Question: <URL> I found a pattern of javascript module enabling private members of object. If I got it right, it can be written this way:
'''
var myObject1 = (function(){
var privateMember = 42;
return {
publicMember: function() {
return privateMember;
}
}
})();
'''
But there is more effective way:
'''
var myObject2 = new function() {
var privateMember = 42;
this.publicMember = function() {
return privateMember;
}
}
'''
Is there any difference between those two? Are there any other possibilities to implement private members?
This is the result from Chrome debugger:

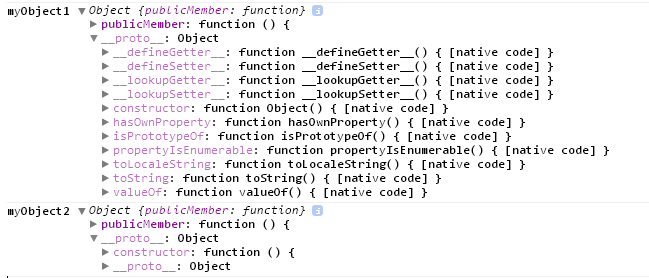
Answer: There's only a couple of real technical differences between those two (pointed out by Bergi in the comments). The differences aren't likely to matter unless you're doing thousands and thousands of these. There's a difference, which is subjective, but the technical differences are small. See the breakdown below for the gory details.
At a high level, both forms create a new object, they both rely on a closure for the private member. The second way uses a bit more memory, because the function can't be garbage-collected after use, whereas in the first one, it can be. Similarly, the object created to be the function's 'prototype' property is reclaimable in the first version, but not the second. The second way may also be less clear to some than the first (witness the questions below from @djechlin), not least because of the implicit return value, but that's a style point.
Re your second question:
> Are there any other possibilities to implement private members?
For one-off objects like yours, the way you're doing it is probably best (either form, really). But right now, there's another way, and as of ES.Next (the next version of ECMAScript), there's a new truly private way. In both cases, though, it's more useful for when you're doing classes of objects rather than one-offs.
More in <URL>, but I'll go into the most salient details here.
The typical pattern for private members in classes of objects looks something like this:
'''
function Foo(toBePrivate) {
var privateMember = toBePrivate;
this.method1 = function() {
// ...do something with the truly private 'privateMember'
};
}
Foo.prototype.method2 = function() {
// ...doesn't have access to the truly private 'privateMember'
};
var f = new Foo("private stuff");
// f.method1() can use the private data
// f.method2() cannot
'''
The problem with it is that each and every object created via 'new Foo' gets its 'method1' function. We don't get the reuse we get with 'method2', where there's only of them shared by all objects created by 'new Foo'. (This isn't necessarily a big deal with modern engines, which are able to reuse the of 'method1' even though a new 'method1' is created for each 'Foo' object. But there are some development patterns that dynamically change the prototype, which are obviously unable to act on 'method1' above.)
Here's the nearly-private pattern we can do today:
'''
var Foo = (function() {
// Create a private name object for our private property
var privateKey = makeRandomString();
// Our constructor
function Foo(toBePrivate) {
this[privateKey] = toBePrivate;
}
// Define the private property so it's non-enumerable
Object.defineProperty(Foo.prototype, privateKey, {
writable: true
});
// Methods shared by all Foo instances
Foo.prototype.method1 = function() {
// ...use this[privateKey] here...
};
Foo.prototype.method2 = function() {
// ...use this[privateKey] here...
};
return Foo;
})();
var f = new Foo("private stuff");
// f.method1() can use the private data
// f.method2() can too!
// Both 'method1' and 'method2' are *reused* by all 'Foo' objects
'''
...where 'makeRandomString' does exactly that, it gives us a new random string every time we call it.
The property we create is not private, but it's really obscure. It doesn't show up in 'for-in' loops (because the property we created is non-enumerable) and its name changes every time the code runs. So any code attempting to use the private data must first figure out the property name, which is a non-trivial exercise as that code can't get a list of the non-enumerable property names of the object. Naturally, though, one glance at the object in a debugger shows you the property and its value. The property is , but not quite truly private.
This pattern is improved markedly by the stuff coming in ES.Next, the next version of ECMAScript. We'll get <URL>.
Here's how private names apply to the above:
'''
// **ES.Next, not yet available in the wild**
import Name from "@name";
var Foo = (function() {
// Create a private name object for our private property
var privateKey = new Name();
function Foo(toBePrivate) {
this[privateKey] = toBePrivate;
}
Foo.prototype.method1 = function() {
// ...use this[privateKey] here...
};
Foo.prototype.method2 = function() {
// ...use this[privateKey] here...
};
return Foo;
})();
var f = new Foo("private stuff");
// f.method1() can use the private data
// f.method2() can too!
// Both 'method1' and 'method2' are *reused* by all 'Foo' objects
'''
Properties created with private name objects never show up in 'for-in' enumerations , and their names are not strings. Code access a property whose name is a private name object without having . Since the 'privateKey' variable above is completely private to the 'Foo' class, no other code can use that property. It's completely private. Naturally, these will show up in debuggers, but then, nothing is private from debuggers.
---
@djechlin asked for a breakdown of exactly how each of your forms for a private member work, and it helps us understand the difference between them that Bergi highlighted:
## Your first example:
'''
var myObject1 = (function(){
var privateMember = 42;
return {
publicMember: function() {
return privateMember;
}
}
})();
'''
1. A property called myObject1 is created on the current variable binding object (which may be window if this is global) with the value undefined.
2. The function expression is evaluated: A) A Function object to be created. B) A blank object is created and assigned to the new function's prototype property. C) A constructor property is created on that object and given a reference to the function. D) A reference to the current variable binding object is stored on the function.
3. The function is called, creating (amongst other things) a variable binding object for the execution context of the call.
4. A property called privateMember is created and assigned to the variable binding object from Step 3.
5. The value 42 is assigned to the privateMember property of the VBO.
6. A blank object is created and given a prototype from Object.prototype.
7. The inner function expression is evaluated, a Function object created (with a blank object for its prototype property and a constructor property put on that object, and with a reference to the current variable binding object [the one from Step 3]).
8. That function is assigned to a property on the blank object from Step 5 as publicMember.
9. A reference to the object from Step 6 is returned from the main anonymous function.
10. That object reference is stored in the myObject1 property created in Step 1.
11. The main anonymous function (from Step 2) has no outstanding references, and so can be reclaimed by GC; and so the object referenced by its prototype property can also be reclaimed by GC.
### Your second example:
'''
var myObject2 = new function() {
var privateMember = 42;
this.publicMember = function() {
return privateMember;
}
}
'''
1. A property called myObject2 is created on the current variable binding object (which may be window if this is global) with the value undefined.
2. The function expression is evaluated: A) A Function object to be created. B) A blank object is created and assigned to the new function's prototype property. C) A constructor property is created on that object and given a reference to the function. D) A reference to the current variable binding object is stored on the function.
3. A new, blank object is created and assigned its prototype from the anonymous function's prototype property.
4. The function is called with the object from Step 3 passed in as this, creating (amongst other things) a variable binding object for the execution context of the call.
5. A property called privateMember is created and assigned to the variable binding object from Step 4.
6. The value 42 is assigned to the privateMember property of the VBO.
7. The inner function expression is evaluated, a Function object created (with a blank object for its prototype property and a constructor property put on that object, and with a reference to the current variable binding object [the one from Step 4]).
8. That function is assigned to a property on the blank object from Step 5 as publicMember.
9. The function returns, and because it doesn't return an object, the result of the new expression is a reference to the object created in Step 3.
10. That object reference is stored in the myObject2 property created in Step 1.
11. The main anonymous function (from Step 2) cannot be reclaimed by GC, because myObject2's underlying prototype has a reference to it on the constructor property (and so both the function and the object assigned to its prototype property remain in memory).
You could release the function (but not the object assigned to its 'prototype' property) by adding this line inside it:
'''
delete this.constructor.prototype.constructor;
'''
That removes the reference to the function from the object assigned to its 'prototype' property. That object remains as 'myObject2''s underlying prototype, but it no longer refers back to the function, so the function is eligible for GC.
But at that point, we're well into obscurity land. :-)
## Conclusions
So they're very nearly the same, with the small difference that the main anonymous function and the object on its 'prototype' property aren't eligible for GC. It would take thousands and thousands of these for that to matter in the real world.
(Side note: Some implementations may well defer some of the steps of creating a function -- such as creating a blank object for its 'prototype' property and setting its 'constructor' -- until/unless that 'prototype' property is used, since of course in the majority of cases, it's never used, because the vast majority of functions are never used as constructor functions. So your first form may be more efficient because it can skip those steps. It's a difference that is unlikely to matter unless you're doing thousands of these.)
---
FWIW, the first can also be written like this, if your concern is the number of lines, number of parentheses, or not liking the object literal, etc.:
'''
var myObject1 = function(){
var obj = {};
var privateMember = 42;
obj.publicMember = function() {
return privateMember;
};
return obj;
}();
'''
As a matter of , I prefer the explicit return, but that's a matter of style.